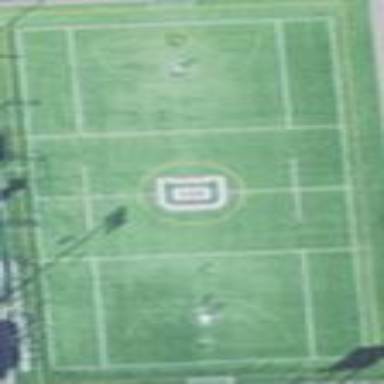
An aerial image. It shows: Lacrosse pitch with artificial turf.